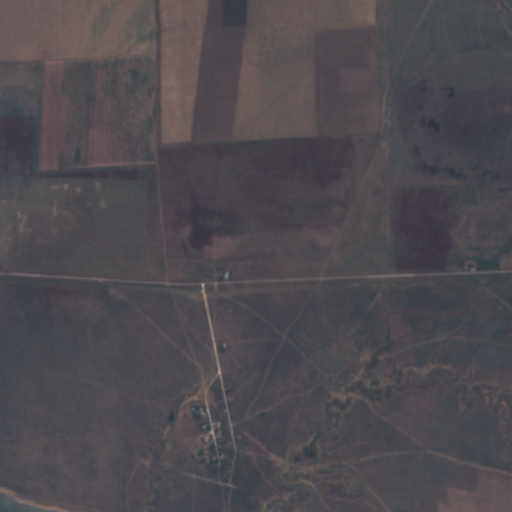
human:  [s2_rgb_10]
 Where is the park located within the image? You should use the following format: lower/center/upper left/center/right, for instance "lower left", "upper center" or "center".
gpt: The park is located in the lower center of the image.
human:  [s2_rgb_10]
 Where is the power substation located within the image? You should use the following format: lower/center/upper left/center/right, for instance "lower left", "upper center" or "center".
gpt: The power substation is located in the center right of the image.
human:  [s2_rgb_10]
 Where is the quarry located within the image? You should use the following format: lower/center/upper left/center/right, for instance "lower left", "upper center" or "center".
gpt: There is no quarry in the image.